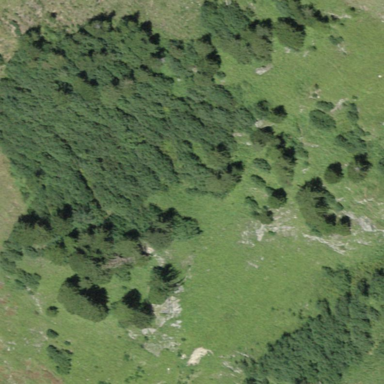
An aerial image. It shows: Beautiful woodland area.